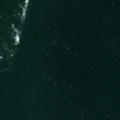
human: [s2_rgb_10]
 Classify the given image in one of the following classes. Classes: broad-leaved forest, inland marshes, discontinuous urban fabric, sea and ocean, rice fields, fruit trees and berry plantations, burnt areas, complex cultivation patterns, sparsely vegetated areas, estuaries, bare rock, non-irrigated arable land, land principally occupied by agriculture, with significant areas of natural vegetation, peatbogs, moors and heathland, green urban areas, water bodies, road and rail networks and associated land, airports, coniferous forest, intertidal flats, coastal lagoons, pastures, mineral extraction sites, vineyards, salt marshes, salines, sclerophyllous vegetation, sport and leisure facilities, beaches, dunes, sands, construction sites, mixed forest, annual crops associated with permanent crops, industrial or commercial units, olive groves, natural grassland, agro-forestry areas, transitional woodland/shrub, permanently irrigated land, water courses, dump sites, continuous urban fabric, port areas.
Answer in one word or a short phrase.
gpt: sea and ocean